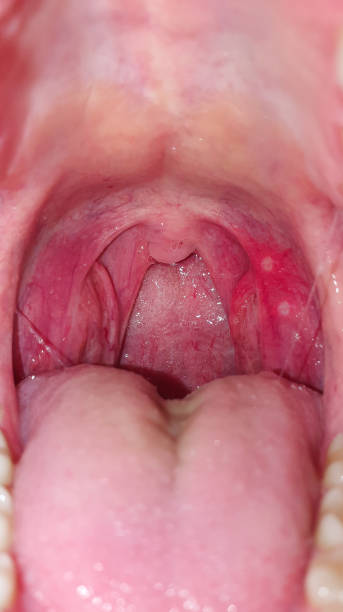
Condition: Mouth Ulcer